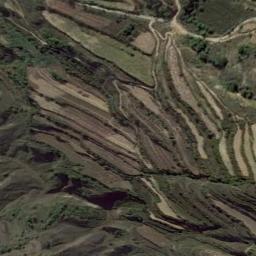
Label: terrace